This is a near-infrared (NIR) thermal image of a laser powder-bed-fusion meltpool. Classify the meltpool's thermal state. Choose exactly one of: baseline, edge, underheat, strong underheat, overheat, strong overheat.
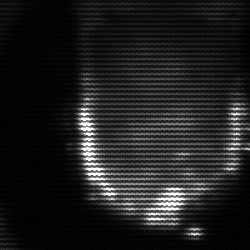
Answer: baseline